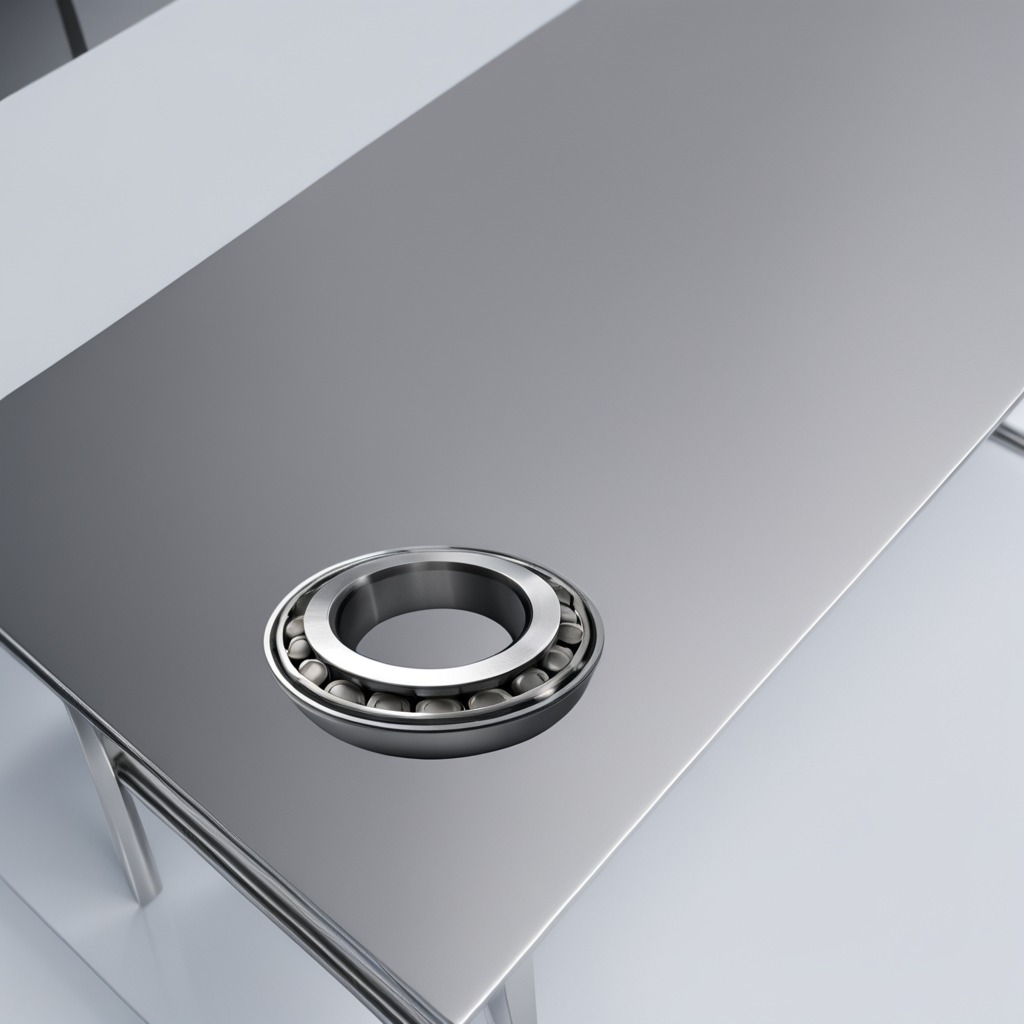
A metal ball bearing is lying on a stainless steel table in a high-end prototyping lab.